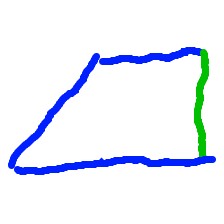
Shape: trapezoid